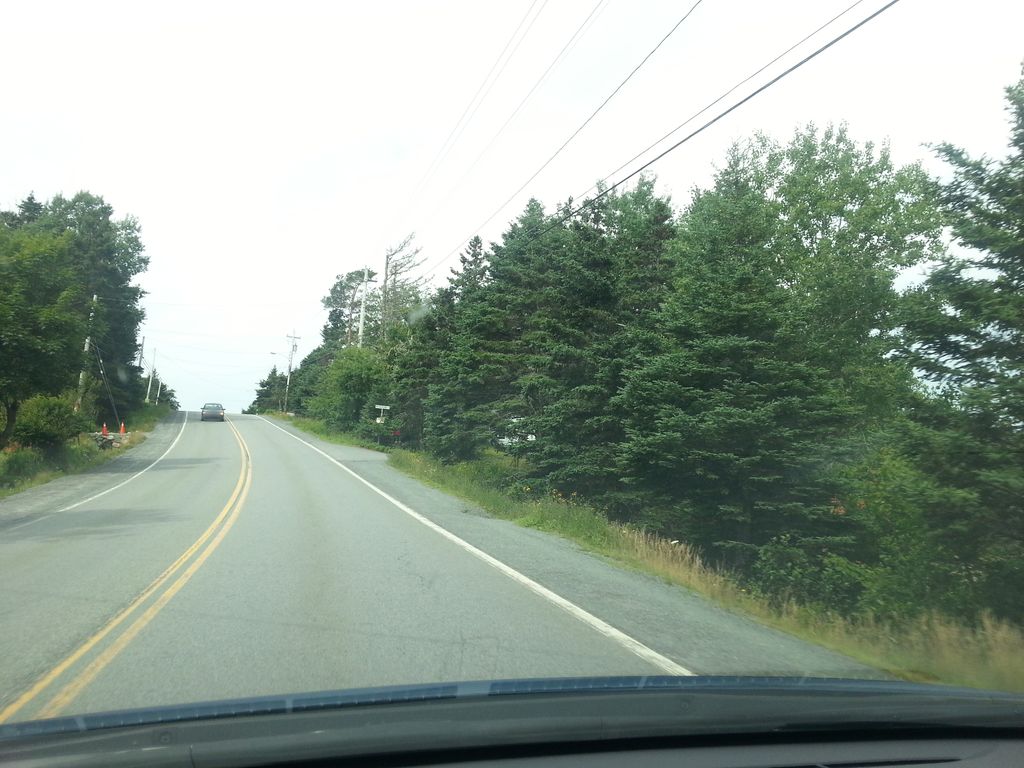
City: halifax